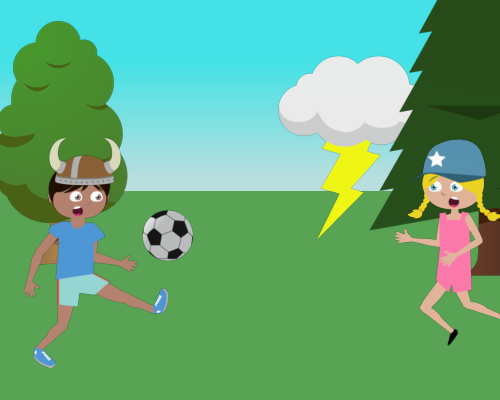
on right a medium pine tree half of it off the screen on side and top beside is a lighening cloud and a large surprised girl running facing left wears a blue hat on the left a large surprised boy facing right on foot kicking soccer ball he wears brown hat with horns